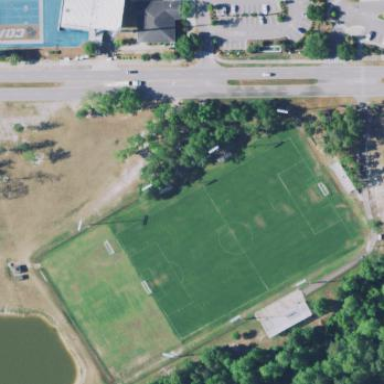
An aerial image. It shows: Grass pitch used for soccer.